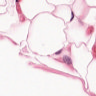
Metastatic tissue present: no